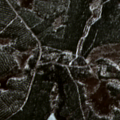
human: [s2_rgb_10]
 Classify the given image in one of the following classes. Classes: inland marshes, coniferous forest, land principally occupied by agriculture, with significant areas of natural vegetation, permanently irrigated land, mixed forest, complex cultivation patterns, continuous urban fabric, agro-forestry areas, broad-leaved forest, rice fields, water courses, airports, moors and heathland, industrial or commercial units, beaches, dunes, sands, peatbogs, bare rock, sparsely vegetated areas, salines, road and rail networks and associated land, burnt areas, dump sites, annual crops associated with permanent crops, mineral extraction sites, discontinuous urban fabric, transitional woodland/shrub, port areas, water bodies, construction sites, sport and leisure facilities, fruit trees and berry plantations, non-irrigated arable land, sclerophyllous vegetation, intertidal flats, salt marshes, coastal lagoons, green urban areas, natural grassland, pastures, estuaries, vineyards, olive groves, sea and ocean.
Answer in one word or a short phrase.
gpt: coniferous forest, mixed forest, transitional woodland/shrub, water bodies